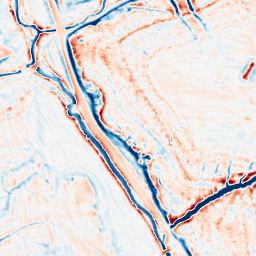
Category: edge_preserving
Decomposition family: bilateral
Decomposition parameters: d: 15
sigma_color: 150
sigma_space: 75
Upsampling method: sinc_hamming
Upsampling parameters: scale: 4
kernel_size: 8
Upsampling scale: 4